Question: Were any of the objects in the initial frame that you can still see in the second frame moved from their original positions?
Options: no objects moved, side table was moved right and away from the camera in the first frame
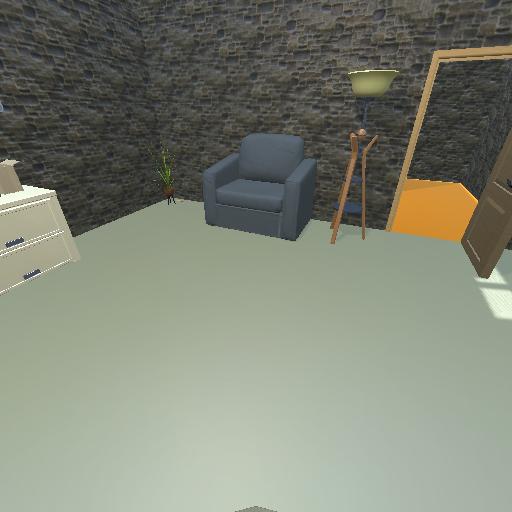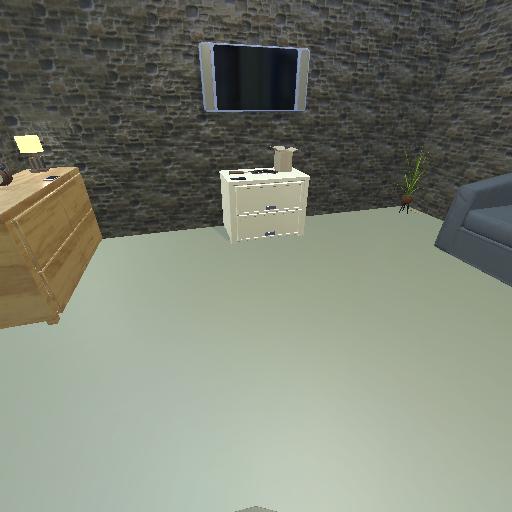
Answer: no objects moved